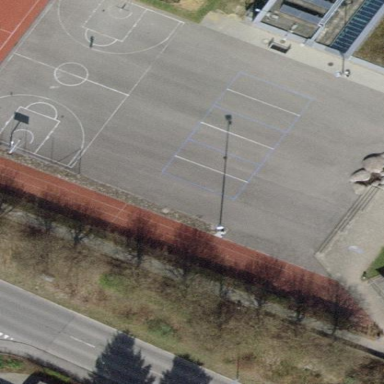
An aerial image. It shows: Multi-sport pitch with asphalt surface.